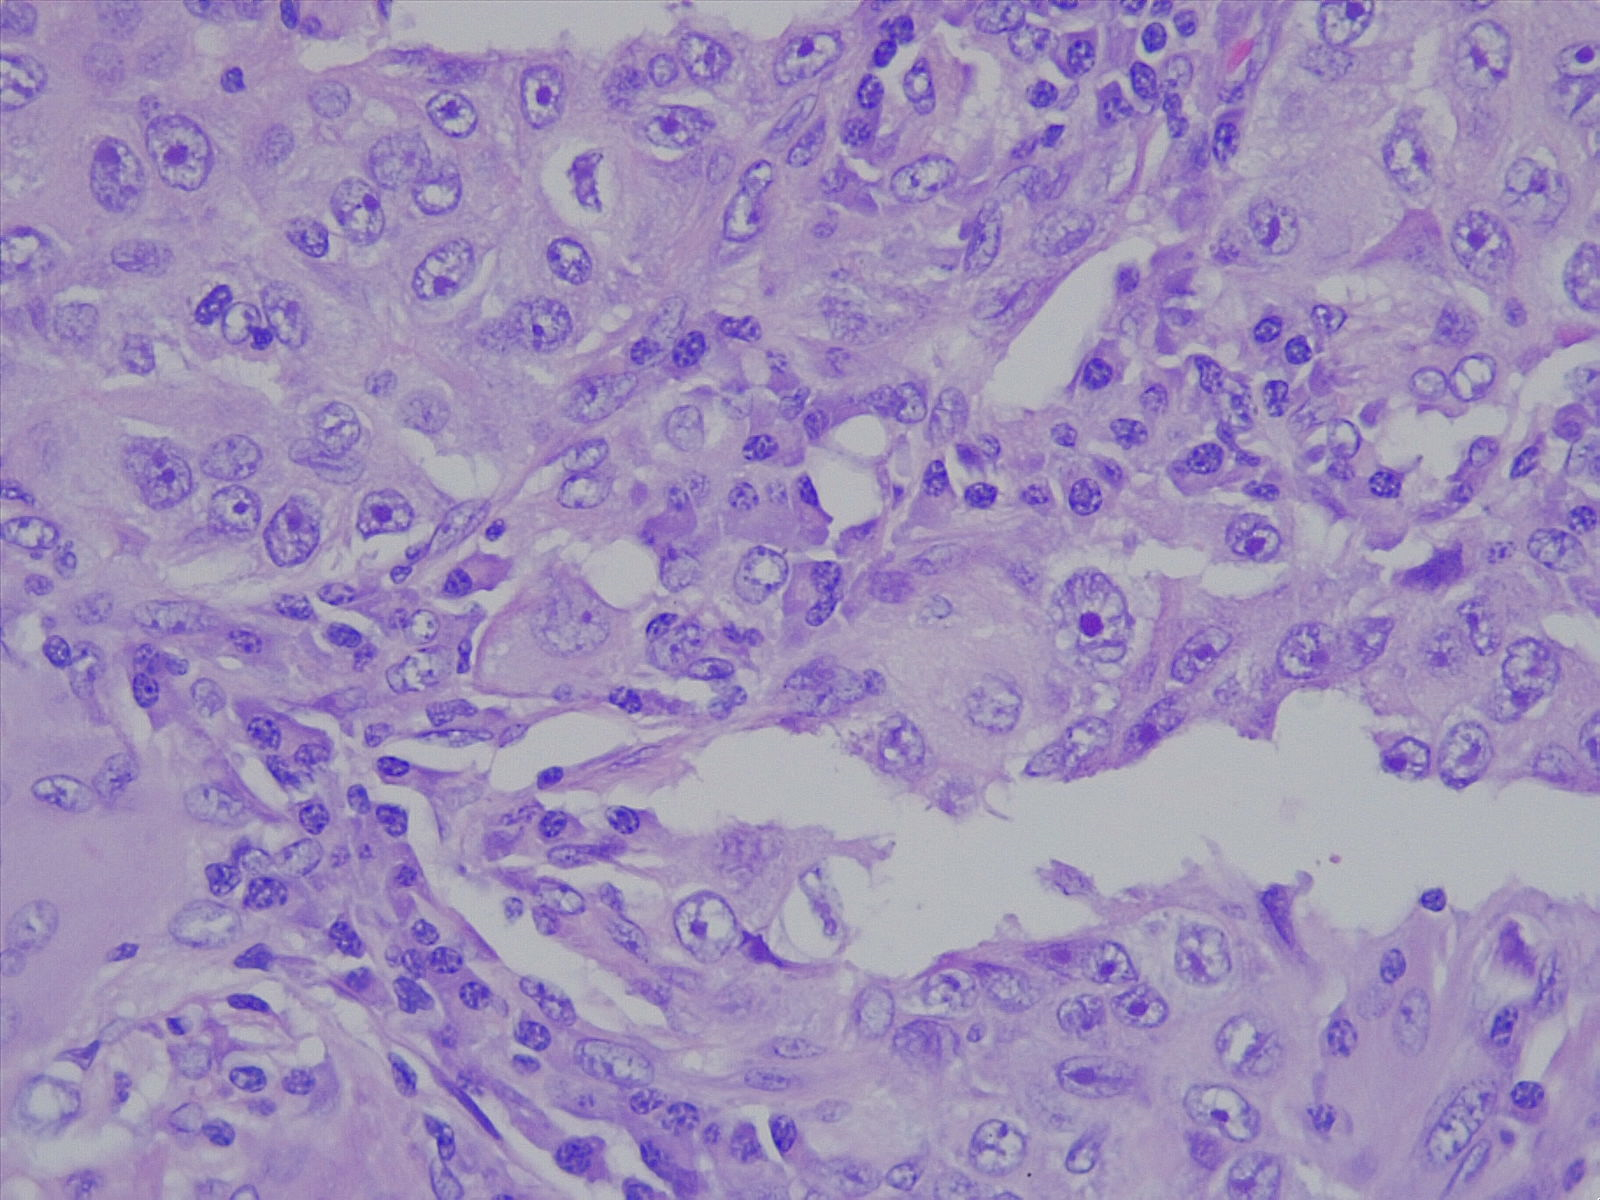
Label: lung adenocarcinoma, moderately differentiated